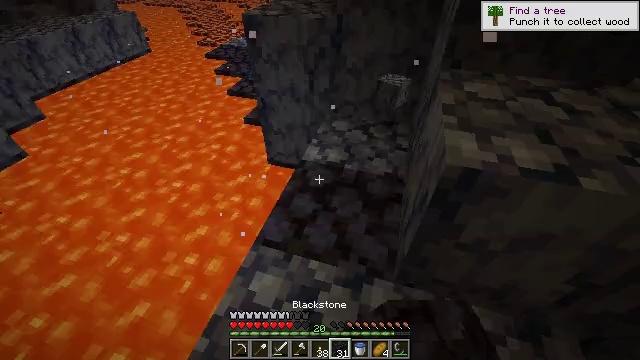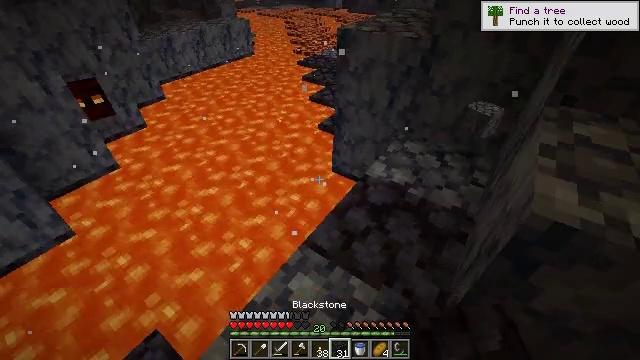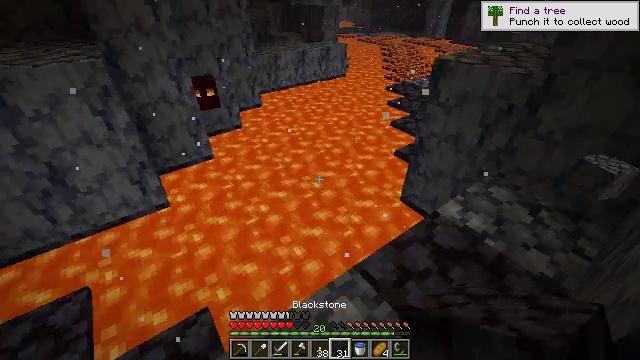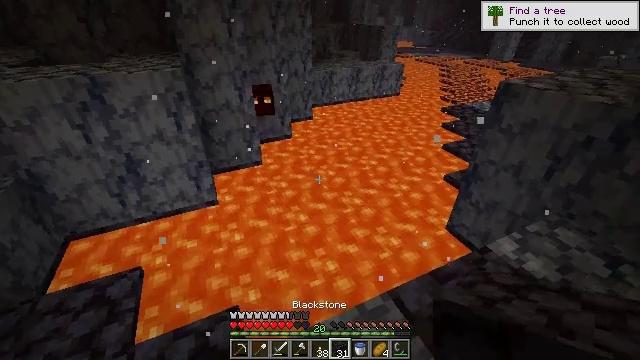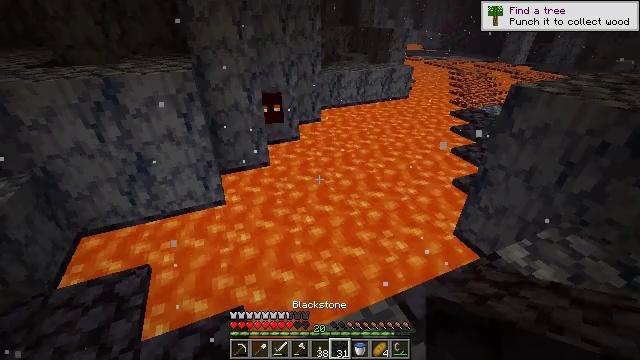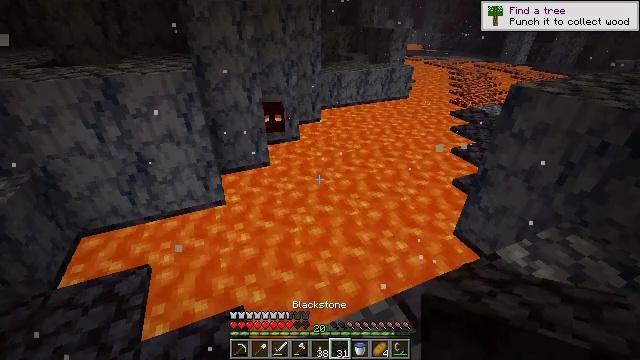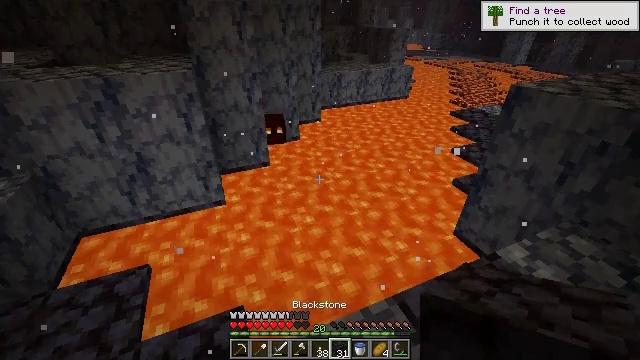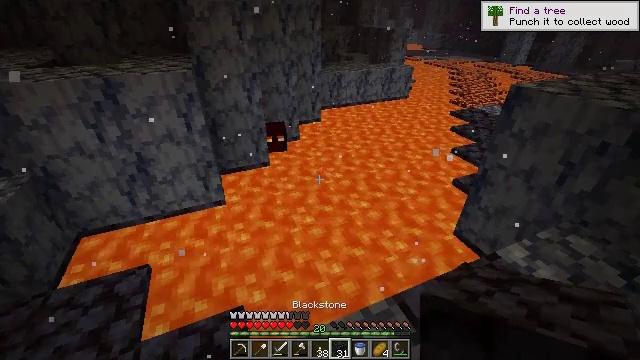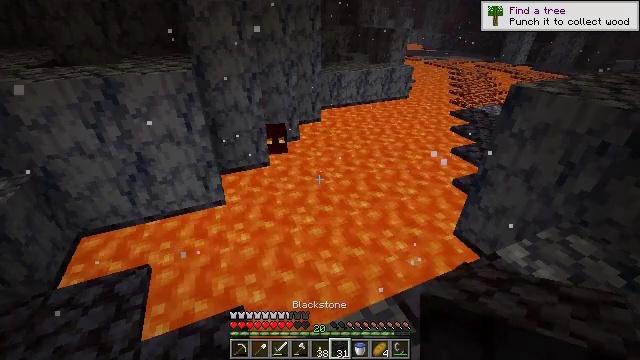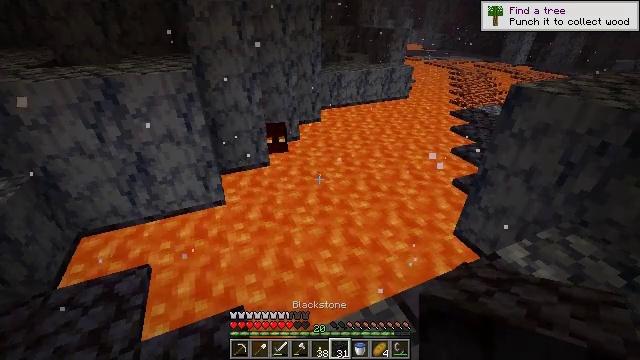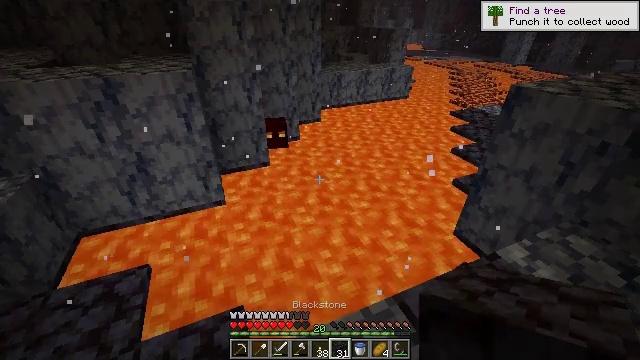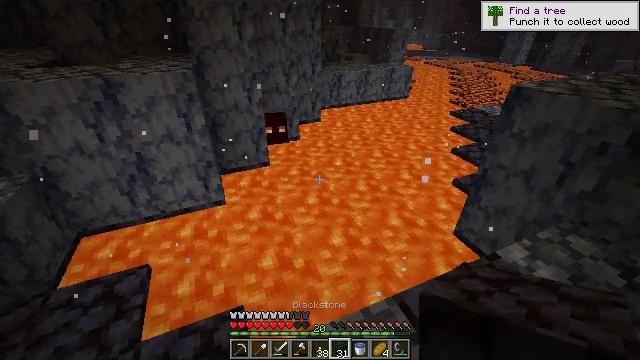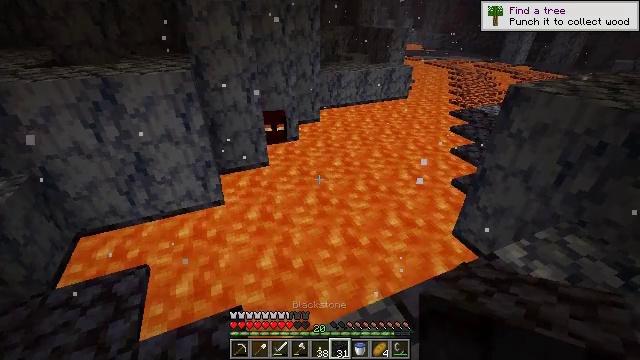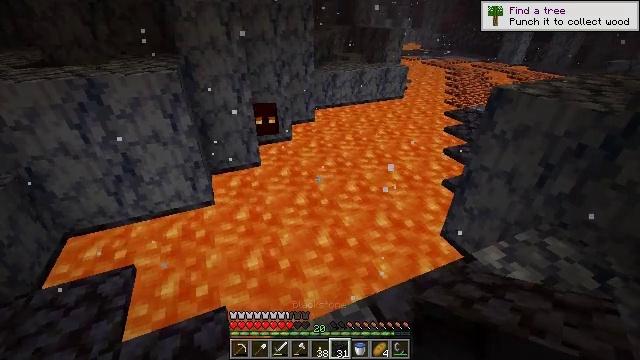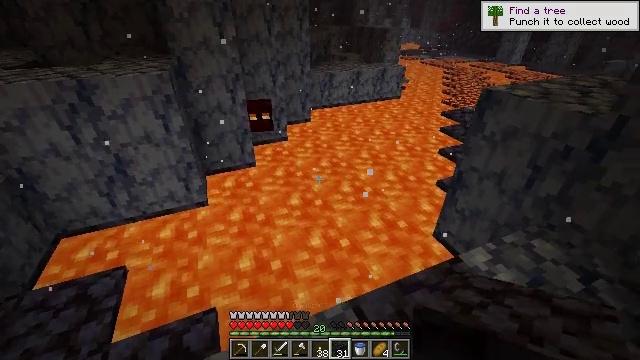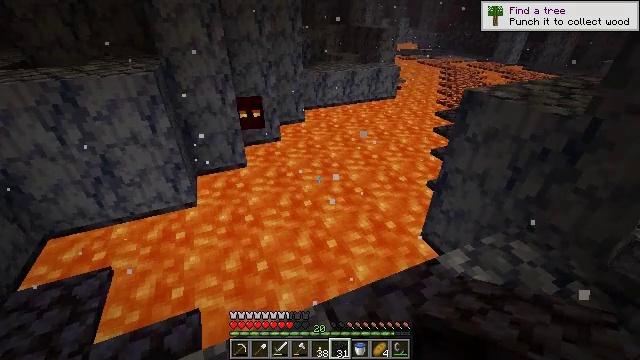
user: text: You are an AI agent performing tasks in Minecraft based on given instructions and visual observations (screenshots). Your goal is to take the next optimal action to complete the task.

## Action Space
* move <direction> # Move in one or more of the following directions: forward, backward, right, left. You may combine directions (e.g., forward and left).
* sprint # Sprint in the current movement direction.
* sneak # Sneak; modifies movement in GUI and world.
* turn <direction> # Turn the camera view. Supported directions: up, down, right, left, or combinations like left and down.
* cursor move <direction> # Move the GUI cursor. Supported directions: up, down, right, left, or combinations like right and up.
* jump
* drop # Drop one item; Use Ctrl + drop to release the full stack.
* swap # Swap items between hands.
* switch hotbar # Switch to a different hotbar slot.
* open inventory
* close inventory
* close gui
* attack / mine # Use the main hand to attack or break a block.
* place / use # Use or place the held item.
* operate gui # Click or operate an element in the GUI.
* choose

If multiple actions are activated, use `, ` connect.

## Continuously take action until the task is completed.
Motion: motion action
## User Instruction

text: Kill a magma cube.
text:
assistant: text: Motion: turn left and up
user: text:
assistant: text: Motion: turn left and up
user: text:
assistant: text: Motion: turn left and up
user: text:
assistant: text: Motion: turn left
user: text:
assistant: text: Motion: no_op
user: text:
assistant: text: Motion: no_op
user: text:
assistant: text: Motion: no_op
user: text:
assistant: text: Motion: no_op
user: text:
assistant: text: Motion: no_op
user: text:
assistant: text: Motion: no_op
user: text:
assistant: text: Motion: no_op
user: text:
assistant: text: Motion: move right
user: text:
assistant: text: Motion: move right
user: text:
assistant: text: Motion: move right
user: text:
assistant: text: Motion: no_op
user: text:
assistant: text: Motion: no_op
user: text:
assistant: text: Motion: no_op
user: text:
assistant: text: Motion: no_op
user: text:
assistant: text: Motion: no_op
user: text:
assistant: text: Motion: turn left
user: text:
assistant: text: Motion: turn left
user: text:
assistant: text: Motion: turn left and down
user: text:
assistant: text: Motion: move left, turn left
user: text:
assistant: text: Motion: move left, turn left
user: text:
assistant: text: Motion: move left
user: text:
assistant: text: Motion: move left
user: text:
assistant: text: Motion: move left
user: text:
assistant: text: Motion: move left
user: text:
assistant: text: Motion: no_op
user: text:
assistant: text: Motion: no_op